Interaction volume radius: 5 \u00c5
Interaction volume height: 10 \u00c5
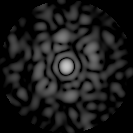
Disorder parameter: 0.7092